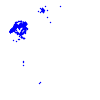
Particle: pion